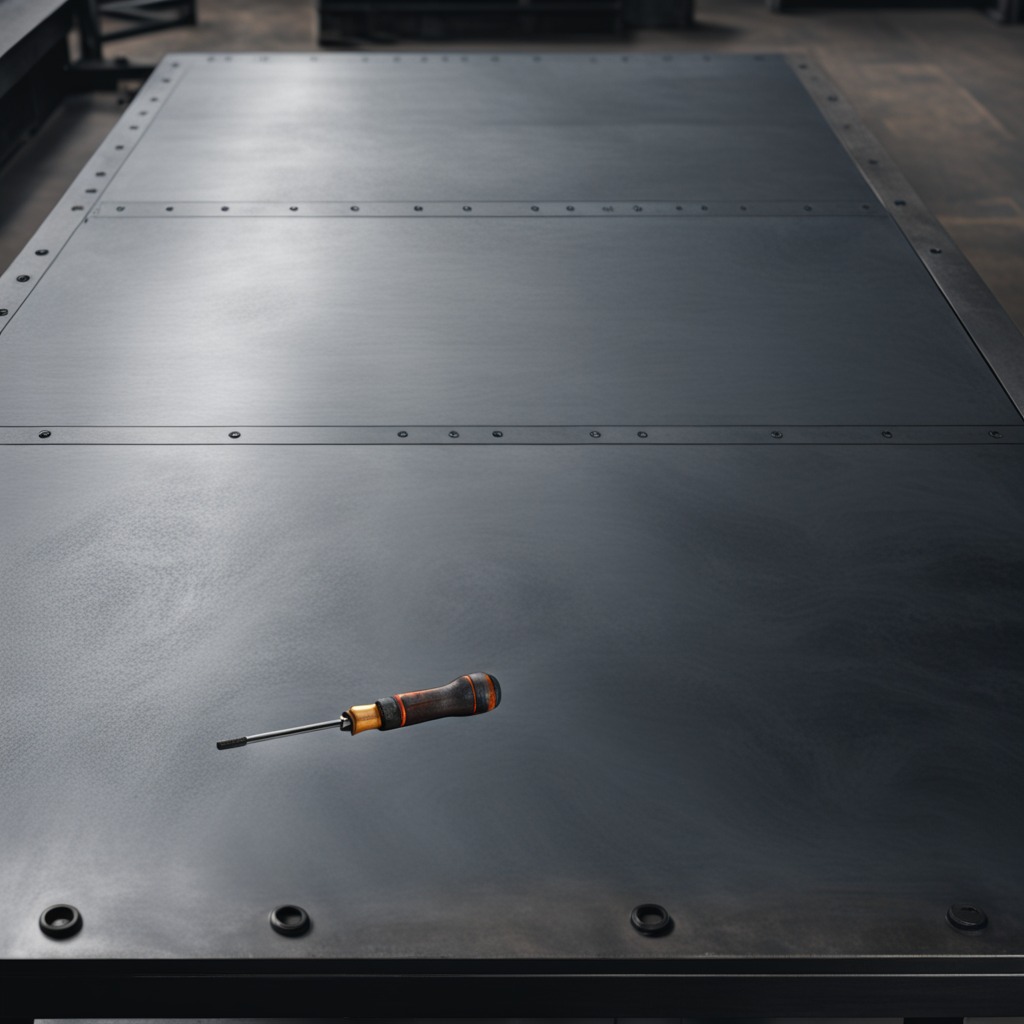
A screwdriver lying on a cold steel table in a mining workshop gritty textures